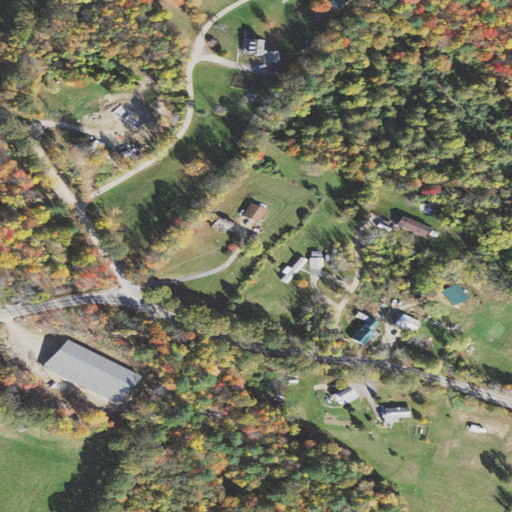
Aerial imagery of mountain in New Hampshire named Beauty Hill containing mixed forest, pasture, deciduous forest, open development, low intensity development, grassland, medium intensity development, and shrub